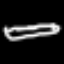
Label: pencil